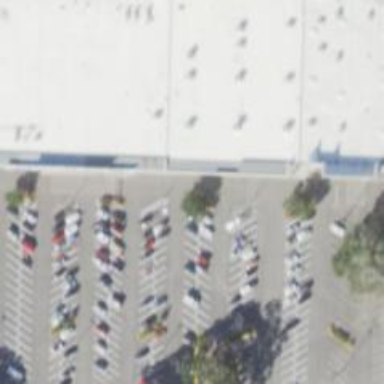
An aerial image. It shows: Parking space.